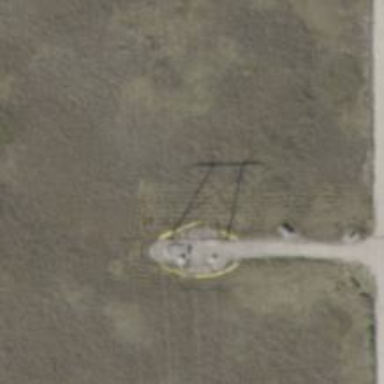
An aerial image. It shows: H-frame designed tower for power lines.